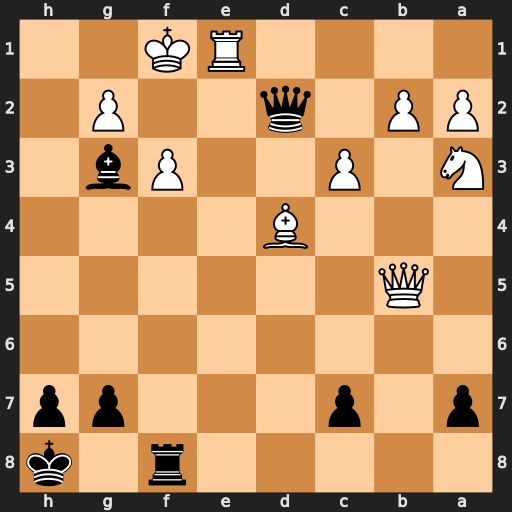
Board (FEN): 5r1k/p1p3pp/8/1Q6/3B4/N1P2Pb1/PP1q2P1/4RK2
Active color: b
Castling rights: -
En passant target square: -
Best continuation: Qxe1#